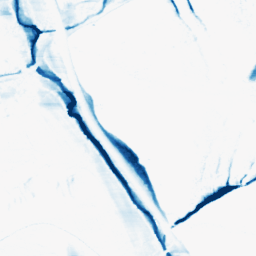
Category: morphological
Decomposition family: morphological_ellipse
Decomposition parameters: operation: closing
width: 5
height: 30
Upsampling method: bilinear
Upsampling parameters: scale: 2
Upsampling scale: 2